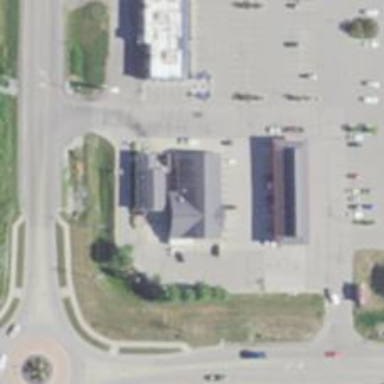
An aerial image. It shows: Convenience shop.